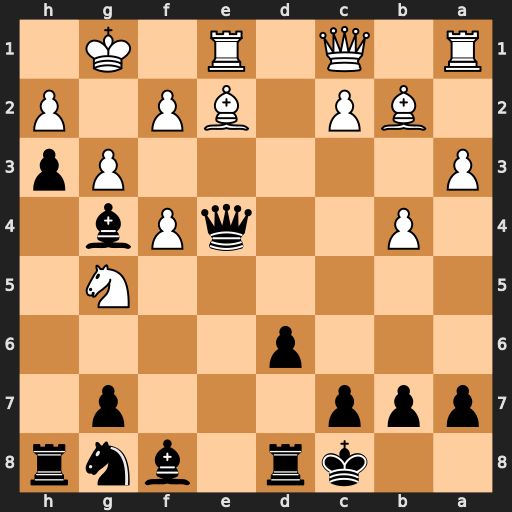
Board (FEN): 2kr1bnr/ppp3p1/3p4/6N1/1P2qPb1/P5Pp/1BP1BP1P/R1Q1R1K1
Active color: b
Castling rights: -
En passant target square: -
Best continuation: Qg2#